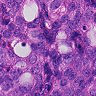
Metastatic tissue present: yes